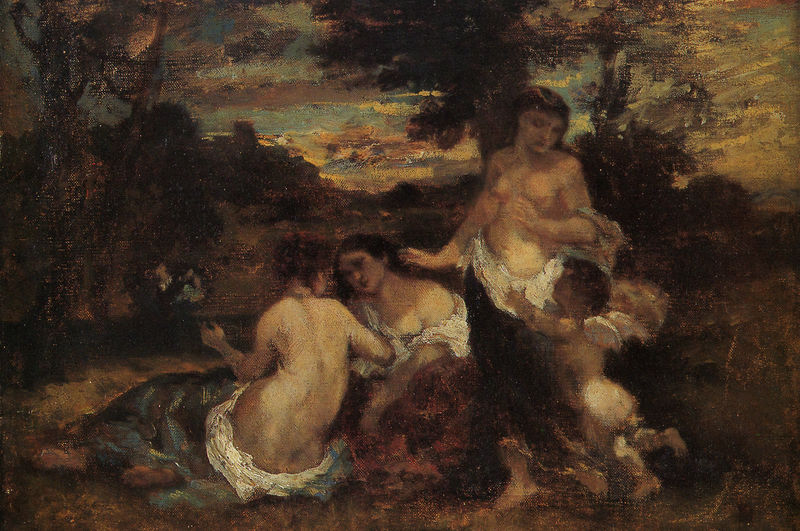
Titel: Nymphen und Amor
Künstler: Narcisse Diaz
Standort: Bremen
Institution: Kunsthalle Bremen
Schlagwörter: akt, baum, berg, blau, blätter, dunkel, flügel, gemälde, haut, himmel, laub, mann, nackt, schatten, weiß, wolken, akte, baden, badende, bäume, frauen, gelb, grün, landschaft, menschen, mädchen, ocker, sitzen, stadt, abend, braun, brust, bunt, busen, frau, kleid, kleider, licht, nacht, nase, orange, rücken, schwarz, strasse, szene, türkis, park, rot, tuch, weg, wiese, beige, flächig, gespräch, malerei, rock, arm, arme, augen, barock, inkarnat, gesten, öl, dämmerung, erde, feld, ferne, natur, weite, busch, büsche, pfad, sonne, boden, haare, realismus, sitzend, tücher, decke, drei, gewänder, kind, schulter, schultern, wald, fliegen, engel, putte, putto, brüste, farbig, liebe, kauern, blusen, farben, abendsonne, baby, idylle, picknick, silhouette, ziehen, draussen, impressionistisch, woken, bauch, halbnackt, nackte, junge, grass, haarknoten, barfuss, nacktheit, antike, unbekleidet, burg, expressionistisch, lichtung, arsch, leinwand, streicheln, kontraste, liebespaar, blua, baüme, amor, flügelchen, ausruhen, abenddämmerung, abendlicht, göttinnen, anfliegen, gratien, füß, fußsohle, zieht, halbbekleidet, akct, po, landchaftç, landschaftç, halkakt, aldschaft